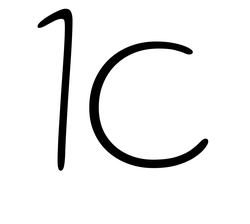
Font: Gluten_Thin